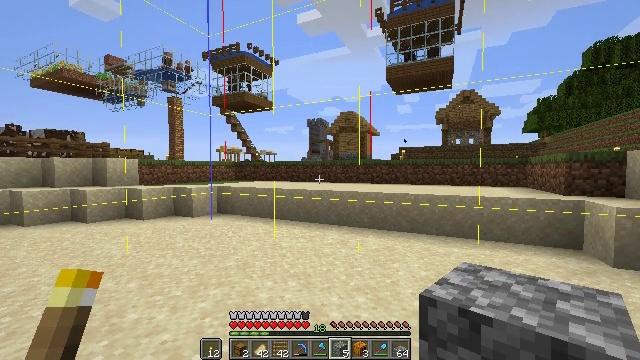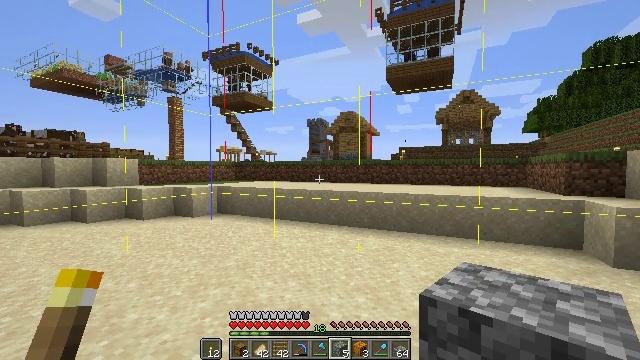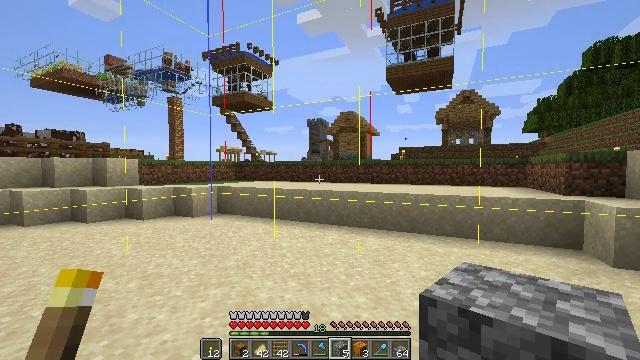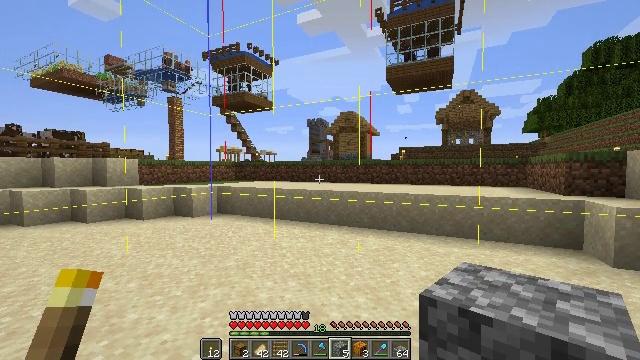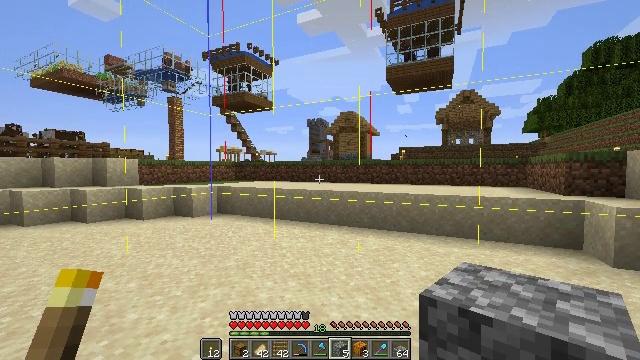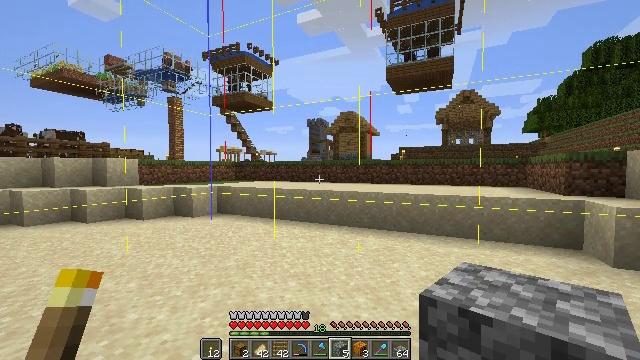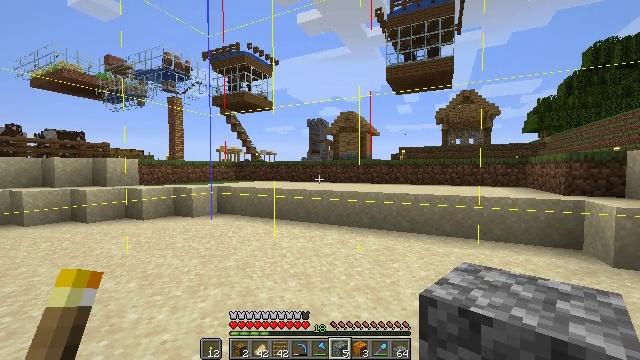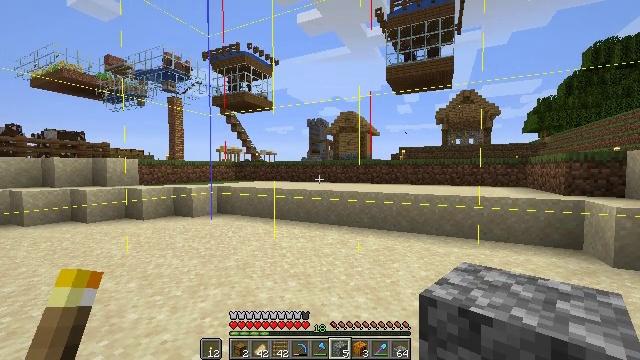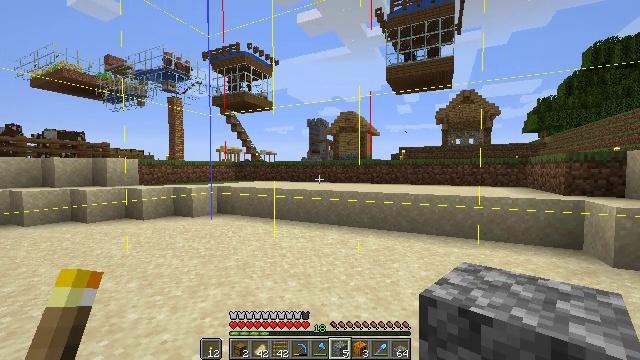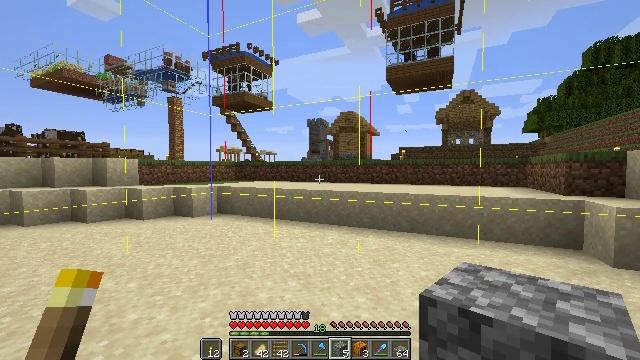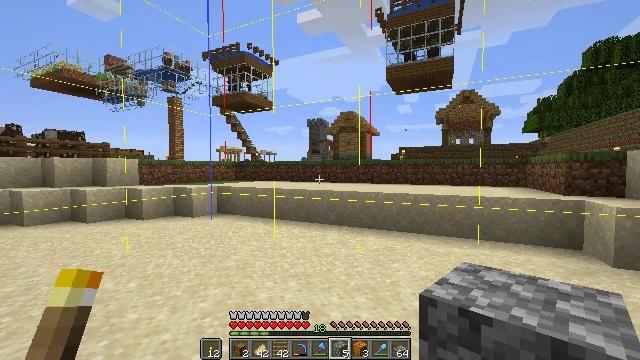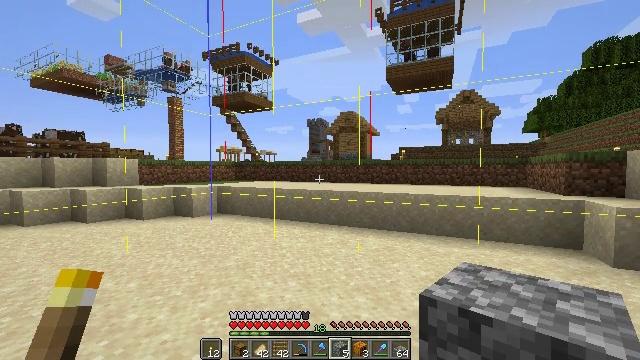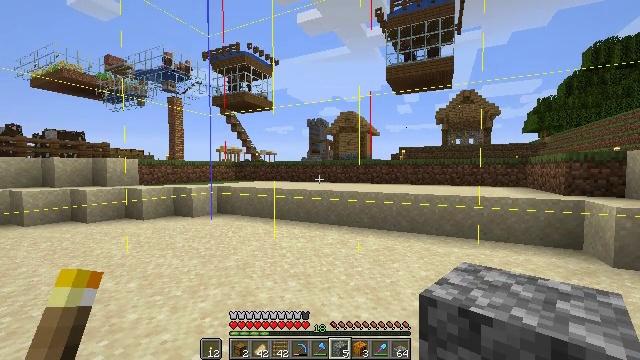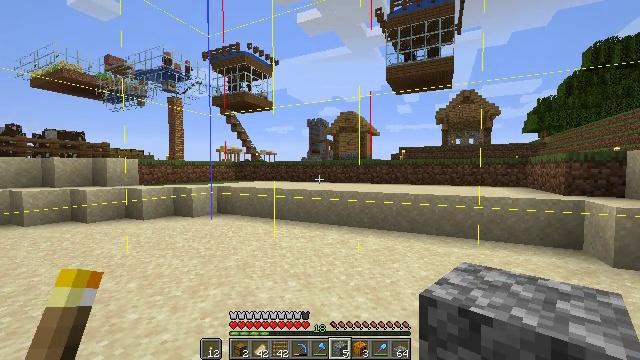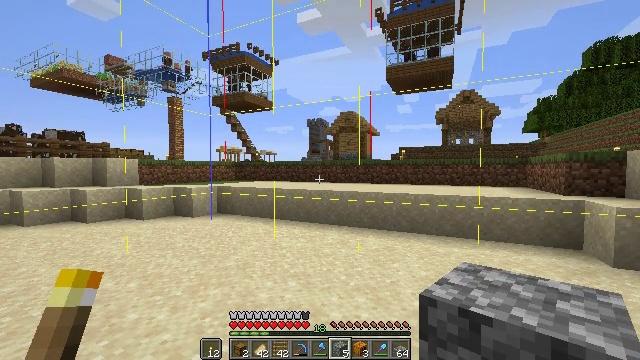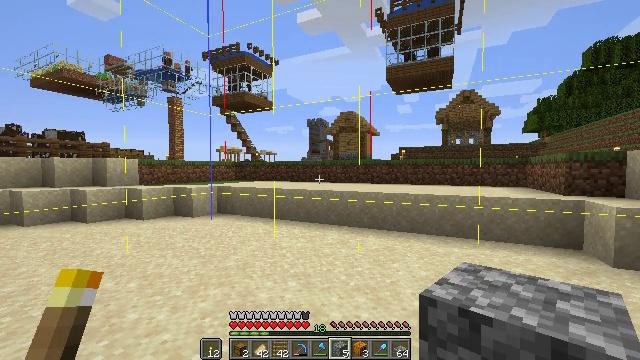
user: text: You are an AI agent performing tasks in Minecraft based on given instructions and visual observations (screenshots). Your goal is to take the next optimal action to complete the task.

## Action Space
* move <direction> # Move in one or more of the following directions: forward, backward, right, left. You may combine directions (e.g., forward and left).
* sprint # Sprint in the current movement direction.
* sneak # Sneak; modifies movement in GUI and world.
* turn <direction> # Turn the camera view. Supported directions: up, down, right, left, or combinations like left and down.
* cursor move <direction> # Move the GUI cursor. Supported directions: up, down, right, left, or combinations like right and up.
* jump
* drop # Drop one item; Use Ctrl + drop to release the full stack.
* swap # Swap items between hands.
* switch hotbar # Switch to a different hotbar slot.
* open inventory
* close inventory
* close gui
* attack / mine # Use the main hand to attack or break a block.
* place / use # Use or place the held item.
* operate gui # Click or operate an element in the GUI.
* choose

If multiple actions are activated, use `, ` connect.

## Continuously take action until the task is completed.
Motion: motion action
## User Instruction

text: Break soul sand to slow down mobs.
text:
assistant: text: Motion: no_op
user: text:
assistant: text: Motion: no_op
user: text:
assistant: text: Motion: no_op
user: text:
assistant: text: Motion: no_op
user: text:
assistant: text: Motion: no_op
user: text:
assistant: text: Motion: no_op
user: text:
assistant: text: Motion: no_op
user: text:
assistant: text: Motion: no_op
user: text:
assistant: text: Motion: no_op
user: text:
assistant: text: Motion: no_op
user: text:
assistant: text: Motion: no_op
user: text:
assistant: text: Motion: no_op
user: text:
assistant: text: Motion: no_op
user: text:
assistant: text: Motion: no_op
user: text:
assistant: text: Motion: no_op
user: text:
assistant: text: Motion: no_op
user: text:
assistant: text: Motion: no_op
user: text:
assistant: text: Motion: no_op
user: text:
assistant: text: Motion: no_op
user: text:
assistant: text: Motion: no_op
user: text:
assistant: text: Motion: no_op
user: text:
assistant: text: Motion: no_op
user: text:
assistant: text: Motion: no_op
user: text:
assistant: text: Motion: no_op
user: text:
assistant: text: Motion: no_op
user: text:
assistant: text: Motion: no_op
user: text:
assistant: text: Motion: no_op
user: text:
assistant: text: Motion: no_op
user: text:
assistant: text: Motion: no_op
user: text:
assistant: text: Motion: no_op